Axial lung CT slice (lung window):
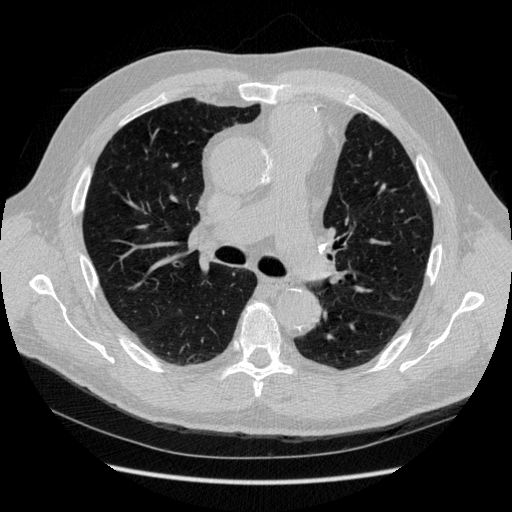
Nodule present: no